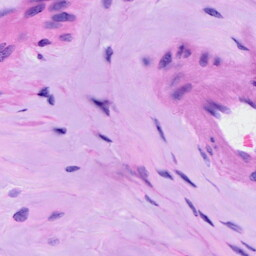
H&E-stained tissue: Ovarian